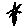
Label: flower